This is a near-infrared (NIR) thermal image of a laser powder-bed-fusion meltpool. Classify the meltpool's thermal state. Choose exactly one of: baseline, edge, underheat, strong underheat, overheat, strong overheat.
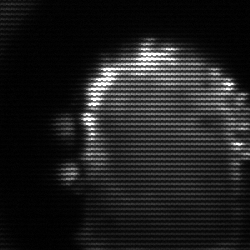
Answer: baseline